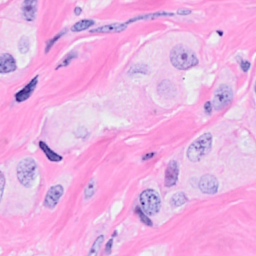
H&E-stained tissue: Breast